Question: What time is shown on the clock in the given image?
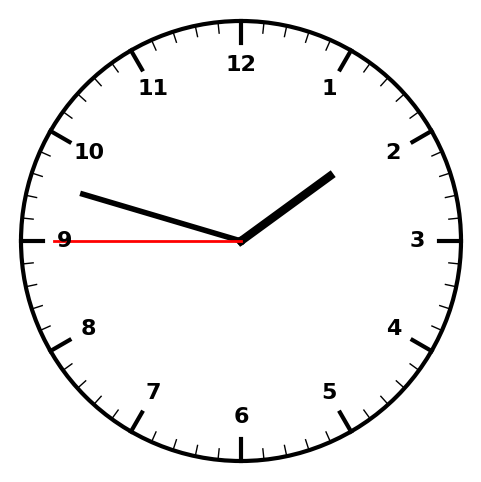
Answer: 01:47:45